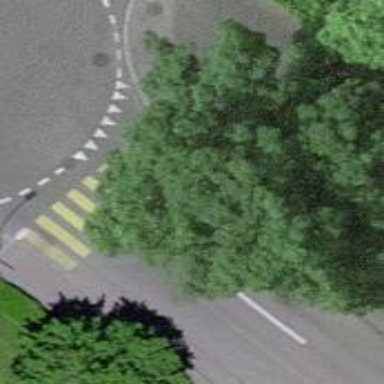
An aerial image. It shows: Kerb serving as barrier.